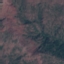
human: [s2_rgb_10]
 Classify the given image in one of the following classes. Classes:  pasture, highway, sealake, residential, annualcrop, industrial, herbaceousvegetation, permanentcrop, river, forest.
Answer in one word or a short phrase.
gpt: HerbaceousVegetation